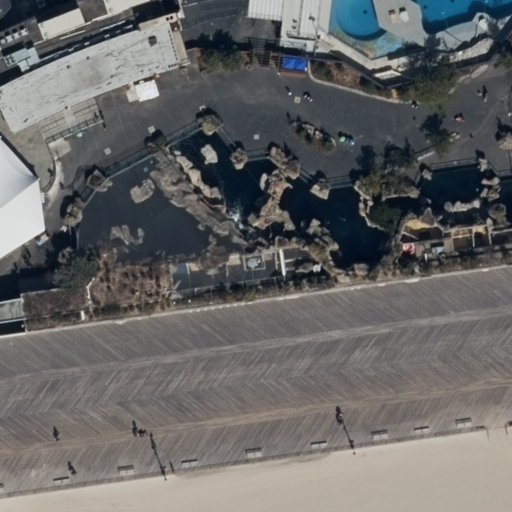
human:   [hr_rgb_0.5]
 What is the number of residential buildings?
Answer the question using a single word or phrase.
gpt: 2

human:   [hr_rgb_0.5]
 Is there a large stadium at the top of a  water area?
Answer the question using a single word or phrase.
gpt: no

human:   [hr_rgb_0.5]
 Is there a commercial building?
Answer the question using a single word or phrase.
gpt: no

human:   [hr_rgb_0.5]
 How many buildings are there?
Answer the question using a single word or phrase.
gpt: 2

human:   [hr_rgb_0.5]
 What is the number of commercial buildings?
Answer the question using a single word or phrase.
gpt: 0

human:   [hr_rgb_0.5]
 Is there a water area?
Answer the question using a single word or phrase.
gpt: yes

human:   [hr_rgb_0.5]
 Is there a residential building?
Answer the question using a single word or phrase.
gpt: yes

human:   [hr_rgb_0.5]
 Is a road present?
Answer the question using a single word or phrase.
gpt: yes

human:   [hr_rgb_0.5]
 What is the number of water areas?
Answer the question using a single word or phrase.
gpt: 6

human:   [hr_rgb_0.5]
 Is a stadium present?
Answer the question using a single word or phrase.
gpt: yes

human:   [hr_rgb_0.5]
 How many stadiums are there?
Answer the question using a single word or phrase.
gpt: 1

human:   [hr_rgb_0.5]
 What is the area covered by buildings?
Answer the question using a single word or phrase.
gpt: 1738m2

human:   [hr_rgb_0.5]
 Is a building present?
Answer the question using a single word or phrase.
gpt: yes

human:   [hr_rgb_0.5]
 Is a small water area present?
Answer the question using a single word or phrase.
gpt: yes

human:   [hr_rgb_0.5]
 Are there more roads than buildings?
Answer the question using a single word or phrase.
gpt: yes

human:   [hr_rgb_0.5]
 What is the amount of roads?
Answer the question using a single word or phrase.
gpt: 3

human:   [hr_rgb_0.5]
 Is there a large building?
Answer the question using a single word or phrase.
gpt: yes

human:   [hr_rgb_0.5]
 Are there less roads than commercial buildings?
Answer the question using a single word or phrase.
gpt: no

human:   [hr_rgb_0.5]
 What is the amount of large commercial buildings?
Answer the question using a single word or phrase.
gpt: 0

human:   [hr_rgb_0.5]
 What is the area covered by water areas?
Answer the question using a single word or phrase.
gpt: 937m2

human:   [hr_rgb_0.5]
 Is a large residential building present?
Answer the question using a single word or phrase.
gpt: yes

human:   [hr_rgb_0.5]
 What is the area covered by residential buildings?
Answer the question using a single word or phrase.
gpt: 1738m2

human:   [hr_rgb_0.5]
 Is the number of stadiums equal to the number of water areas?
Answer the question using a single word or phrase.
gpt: no

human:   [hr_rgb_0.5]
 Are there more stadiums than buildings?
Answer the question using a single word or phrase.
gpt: no

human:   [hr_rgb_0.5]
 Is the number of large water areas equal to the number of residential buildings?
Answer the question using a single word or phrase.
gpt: no

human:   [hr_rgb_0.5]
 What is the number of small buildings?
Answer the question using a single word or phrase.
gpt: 1

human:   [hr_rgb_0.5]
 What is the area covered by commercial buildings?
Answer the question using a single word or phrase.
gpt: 0m2

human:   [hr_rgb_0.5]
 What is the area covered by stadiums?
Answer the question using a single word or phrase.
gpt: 76m2

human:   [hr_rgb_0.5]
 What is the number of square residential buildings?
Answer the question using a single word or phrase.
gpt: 0

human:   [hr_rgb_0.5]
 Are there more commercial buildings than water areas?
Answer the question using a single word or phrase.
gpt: no

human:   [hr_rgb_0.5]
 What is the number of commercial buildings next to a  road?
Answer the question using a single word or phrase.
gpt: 0

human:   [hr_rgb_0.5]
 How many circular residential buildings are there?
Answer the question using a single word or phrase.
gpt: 0

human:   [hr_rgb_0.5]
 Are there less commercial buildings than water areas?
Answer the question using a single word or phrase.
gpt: yes

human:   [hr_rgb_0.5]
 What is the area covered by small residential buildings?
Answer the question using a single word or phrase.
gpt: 76m2

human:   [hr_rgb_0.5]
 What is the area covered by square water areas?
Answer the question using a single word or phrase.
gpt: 0m2

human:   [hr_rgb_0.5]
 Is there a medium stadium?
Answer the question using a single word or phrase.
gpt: no

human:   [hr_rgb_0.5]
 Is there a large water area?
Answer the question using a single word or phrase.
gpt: no

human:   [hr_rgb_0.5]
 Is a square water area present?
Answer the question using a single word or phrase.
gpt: no

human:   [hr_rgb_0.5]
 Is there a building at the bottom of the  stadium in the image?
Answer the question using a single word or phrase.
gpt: no

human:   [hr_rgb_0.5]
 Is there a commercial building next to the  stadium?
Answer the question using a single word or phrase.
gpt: no

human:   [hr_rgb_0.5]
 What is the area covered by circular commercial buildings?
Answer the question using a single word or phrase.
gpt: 0m2

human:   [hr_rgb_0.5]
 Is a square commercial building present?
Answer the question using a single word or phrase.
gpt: no

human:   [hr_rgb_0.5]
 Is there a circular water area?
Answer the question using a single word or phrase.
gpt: no

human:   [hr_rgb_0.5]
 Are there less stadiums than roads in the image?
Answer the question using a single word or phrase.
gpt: yes

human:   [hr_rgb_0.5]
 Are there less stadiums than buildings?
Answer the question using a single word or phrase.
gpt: yes

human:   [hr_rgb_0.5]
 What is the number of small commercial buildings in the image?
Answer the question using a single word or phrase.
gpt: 0

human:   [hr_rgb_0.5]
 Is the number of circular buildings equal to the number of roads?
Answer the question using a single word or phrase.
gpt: no

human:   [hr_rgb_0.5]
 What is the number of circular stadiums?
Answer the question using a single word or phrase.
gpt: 0

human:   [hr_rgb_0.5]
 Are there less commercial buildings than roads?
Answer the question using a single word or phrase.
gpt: yes

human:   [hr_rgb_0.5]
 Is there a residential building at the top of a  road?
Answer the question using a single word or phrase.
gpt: yes

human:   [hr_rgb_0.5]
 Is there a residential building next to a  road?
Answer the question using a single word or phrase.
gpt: yes

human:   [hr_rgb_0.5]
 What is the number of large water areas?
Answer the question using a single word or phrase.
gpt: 0

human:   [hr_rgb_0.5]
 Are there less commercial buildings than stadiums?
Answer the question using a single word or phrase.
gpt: yes

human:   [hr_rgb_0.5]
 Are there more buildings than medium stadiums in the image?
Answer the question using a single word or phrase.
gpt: yes

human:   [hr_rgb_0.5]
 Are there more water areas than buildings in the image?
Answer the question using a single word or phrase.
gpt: yes

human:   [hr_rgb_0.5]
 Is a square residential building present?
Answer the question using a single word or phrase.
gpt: no

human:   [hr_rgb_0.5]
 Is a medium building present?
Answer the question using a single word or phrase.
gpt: no

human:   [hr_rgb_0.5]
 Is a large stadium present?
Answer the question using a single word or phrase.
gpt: no

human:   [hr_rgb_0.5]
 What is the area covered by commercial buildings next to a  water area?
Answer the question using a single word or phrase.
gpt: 0m2

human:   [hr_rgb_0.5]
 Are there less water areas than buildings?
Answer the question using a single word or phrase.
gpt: no

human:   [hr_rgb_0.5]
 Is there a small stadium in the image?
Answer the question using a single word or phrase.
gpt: yes

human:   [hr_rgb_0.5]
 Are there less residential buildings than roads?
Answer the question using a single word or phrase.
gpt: yes

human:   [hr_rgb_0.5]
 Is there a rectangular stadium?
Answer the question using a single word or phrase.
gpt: yes

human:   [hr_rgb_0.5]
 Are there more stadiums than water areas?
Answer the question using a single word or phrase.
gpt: no